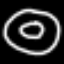
Label: donut